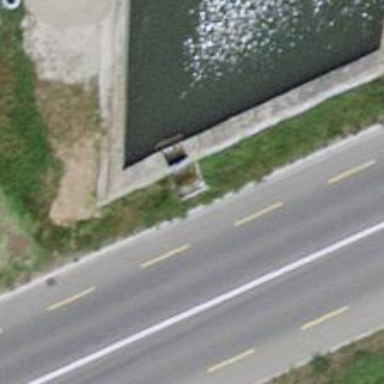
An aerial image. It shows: Drain that serves as waterway.